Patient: sex M, age 71
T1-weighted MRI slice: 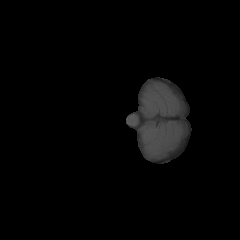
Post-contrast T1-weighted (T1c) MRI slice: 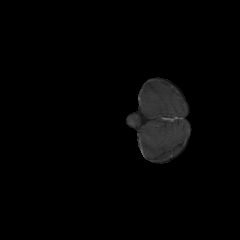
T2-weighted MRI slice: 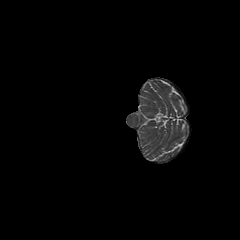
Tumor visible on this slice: no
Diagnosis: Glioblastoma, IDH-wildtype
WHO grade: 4